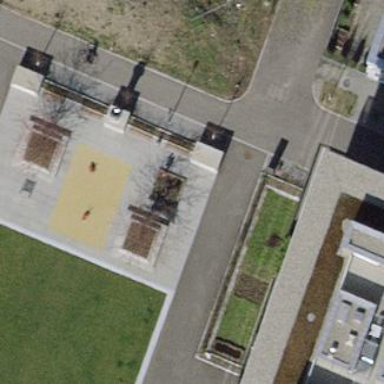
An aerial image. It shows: Playground area for leisure land.